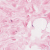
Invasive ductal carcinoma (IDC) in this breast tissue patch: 0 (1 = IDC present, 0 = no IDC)